Question: Count the number of objects in the diagram.
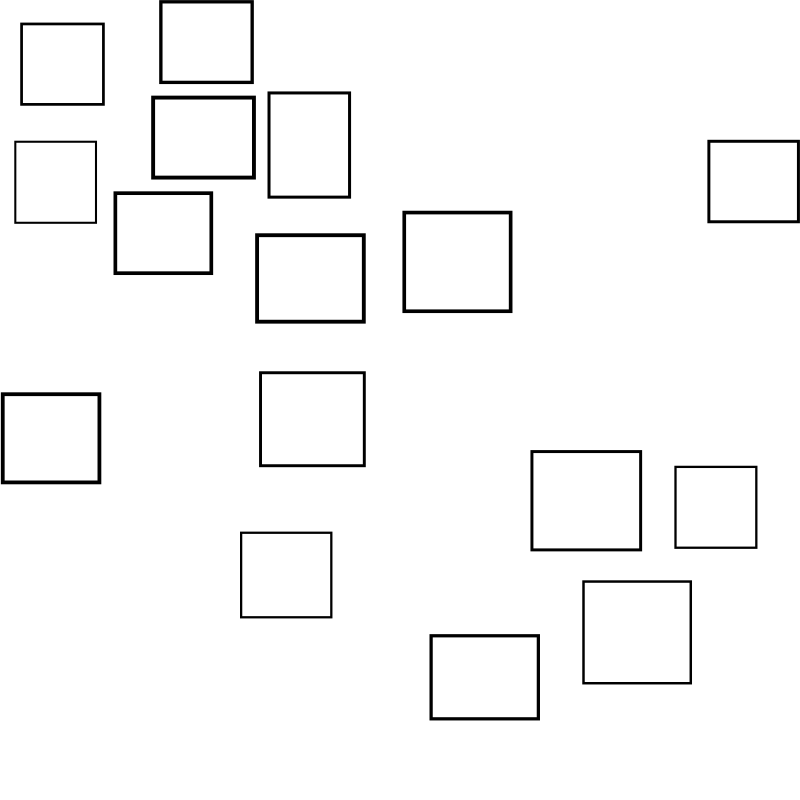
Answer: 16